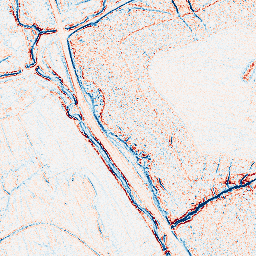
Category: edge_preserving
Decomposition family: bilateral
Decomposition parameters: d: 5
sigma_color: 100
sigma_space: 50
Upsampling method: cubic_catmull_rom
Upsampling parameters: scale: 4
Upsampling scale: 4